Interaction volume radius: 5 \u00c5
Interaction volume height: 25 \u00c5
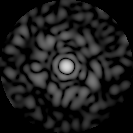
Disorder parameter: 0.8375